Question: Well, I'm trying to add those auxiliar vertical and horizontal lines to my chart (grid), but I'm not sure if that's only a Highchart feature or it can be made with GWTHighchart too.
P.S.: That picture is from a question (not mine) posted here at SO, but it shows what I'm trying to do.

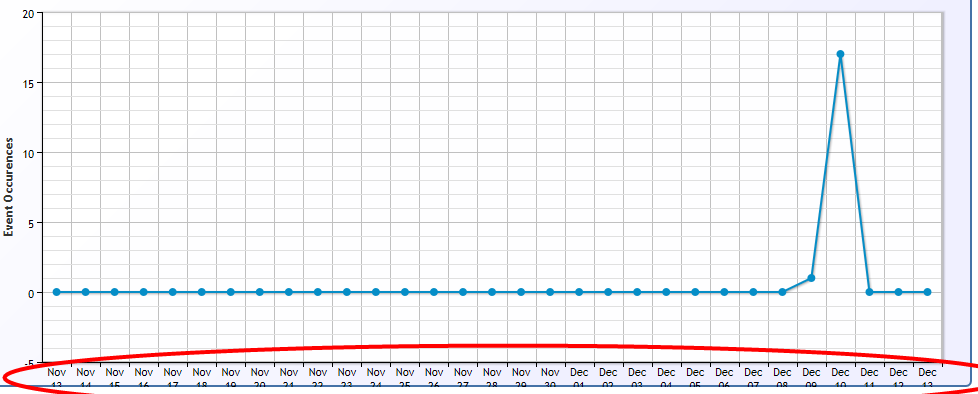
Answer: Yes, you can do this. See the Axis api setGridLineXXX methods, eg
<URL>
Also, if the specific feature you want to access is not exposed by GWTHighchart then you may be able to use JSNI methods to access it.